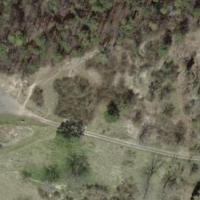
EUNIS habitat code: 44
Species observed at this site:
Rhamnus cathartica
Podarcis muralis
Geranium sanguineum
Chorthippus brunneus
Gryllus campestris
Lacerta agilis
Primula veris
Euphorbia cyparissias
Chorthippus biguttulus
Melittis melissophyllum
Anguis fragilis